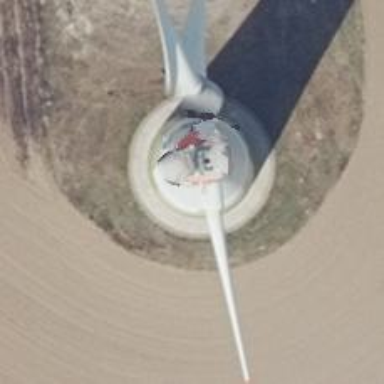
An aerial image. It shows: Wind generator powered by horizontal axis wind turbine.